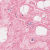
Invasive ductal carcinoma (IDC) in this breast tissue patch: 0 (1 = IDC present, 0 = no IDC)